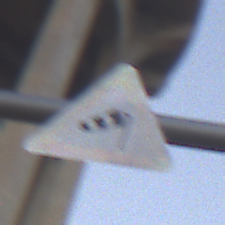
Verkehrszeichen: SeitenwindVonRechts
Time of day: SunriseSunset
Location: Outdoor (Suburban)
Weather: Clear
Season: NotSpecified
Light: Natural